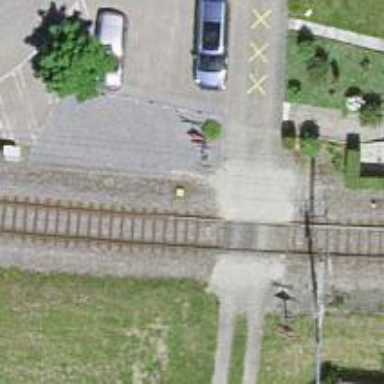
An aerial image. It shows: Railway level crossing.